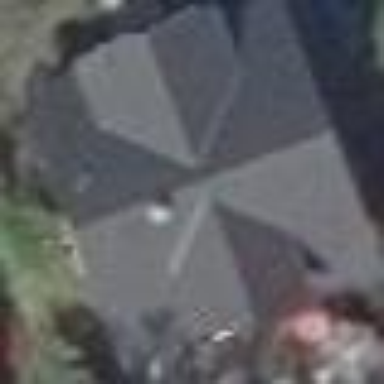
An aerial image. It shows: Simple house.